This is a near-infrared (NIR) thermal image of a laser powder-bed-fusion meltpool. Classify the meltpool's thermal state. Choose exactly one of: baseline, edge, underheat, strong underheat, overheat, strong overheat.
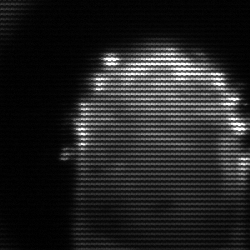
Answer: baseline